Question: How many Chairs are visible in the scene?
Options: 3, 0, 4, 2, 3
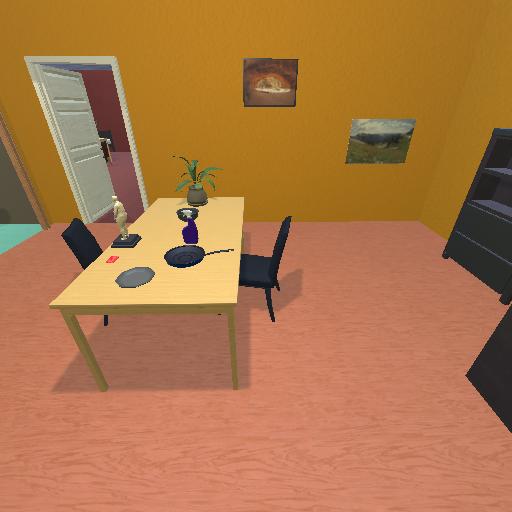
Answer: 3